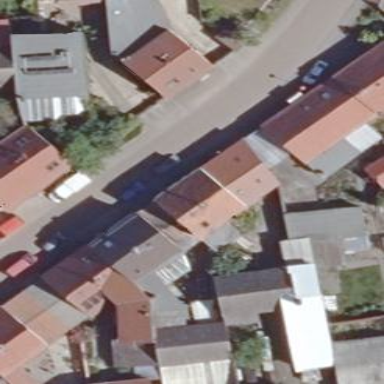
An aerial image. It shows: Simple house.